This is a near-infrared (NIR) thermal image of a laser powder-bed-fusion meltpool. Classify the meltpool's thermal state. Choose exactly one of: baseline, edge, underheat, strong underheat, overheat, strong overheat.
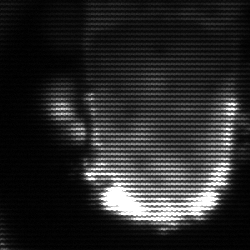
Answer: baseline